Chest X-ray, PA view. Patient: 65 years old, sex F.
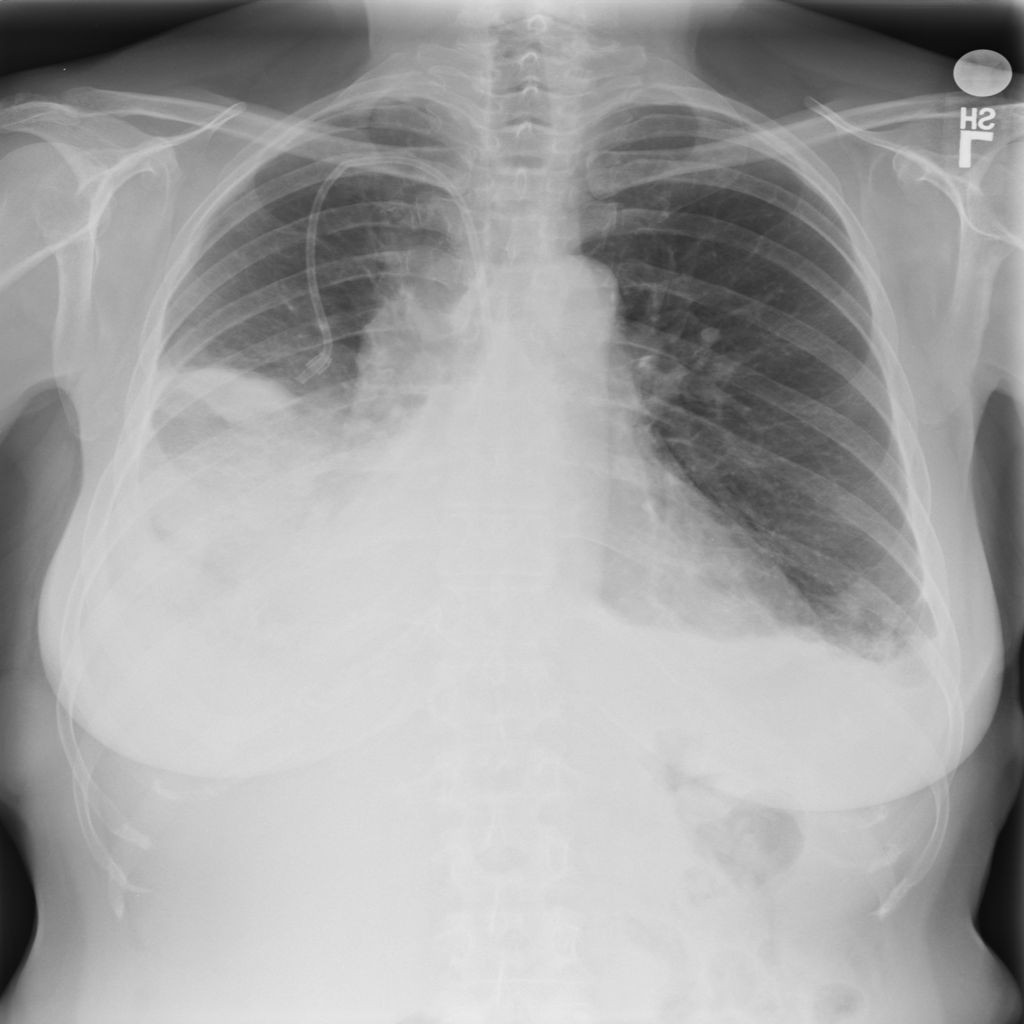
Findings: No Finding